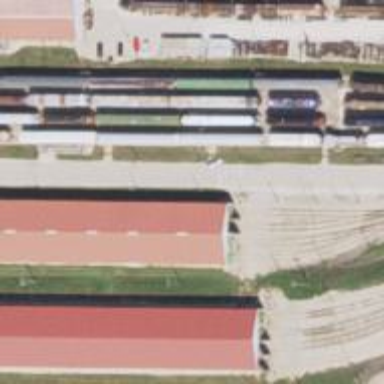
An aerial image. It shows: Preserved railway yard with electrified contact lines. The service yard includes building passage tunnel.